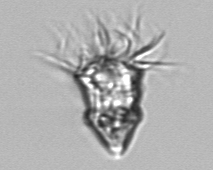
Label: Strombidium_inclinatum